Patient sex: F
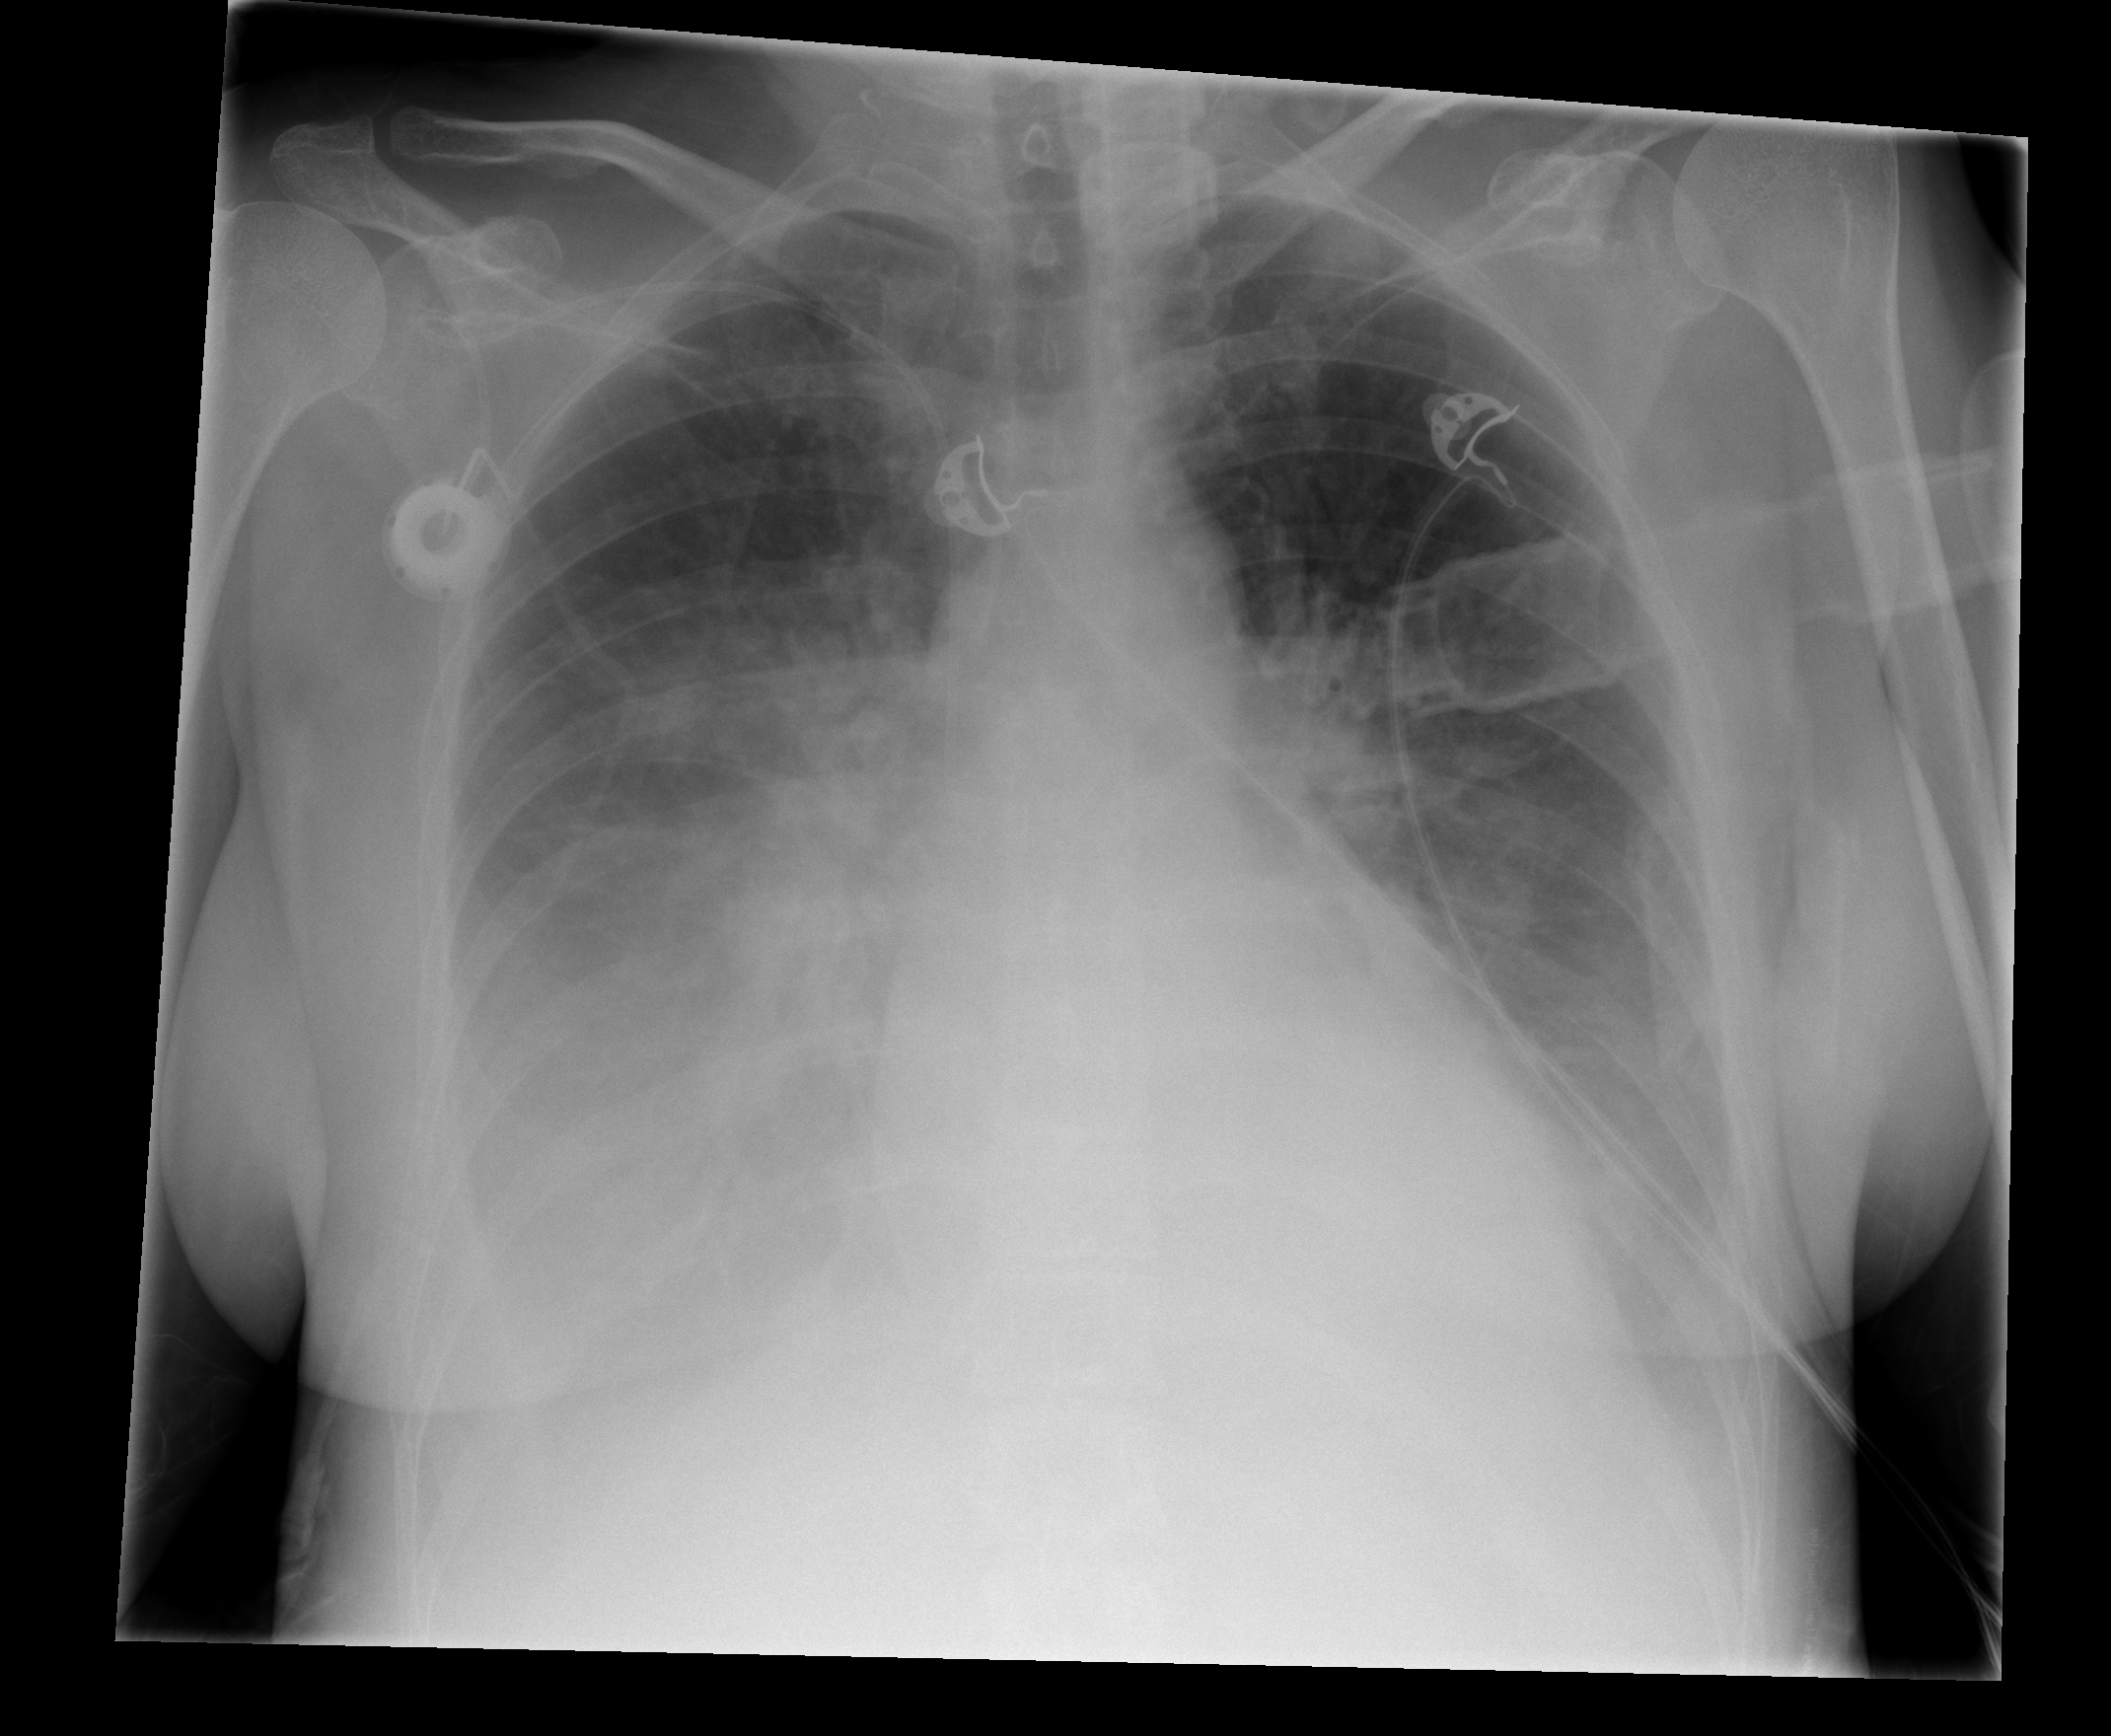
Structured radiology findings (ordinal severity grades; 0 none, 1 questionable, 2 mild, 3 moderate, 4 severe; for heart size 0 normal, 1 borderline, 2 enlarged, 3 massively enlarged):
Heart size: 0
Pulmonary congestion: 2
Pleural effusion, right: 3
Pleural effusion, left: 2
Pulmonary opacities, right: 0
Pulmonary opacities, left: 0
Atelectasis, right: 2
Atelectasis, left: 2